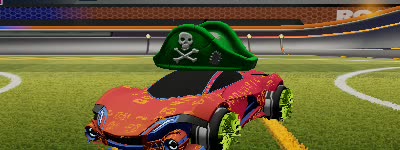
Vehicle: werewolf